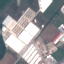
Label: Industrial